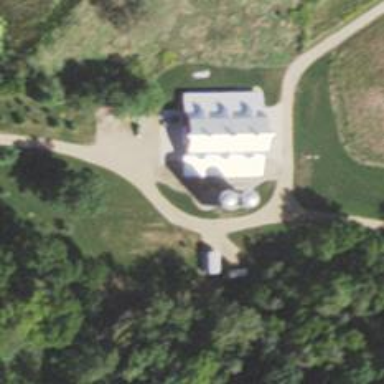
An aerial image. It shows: Silo.